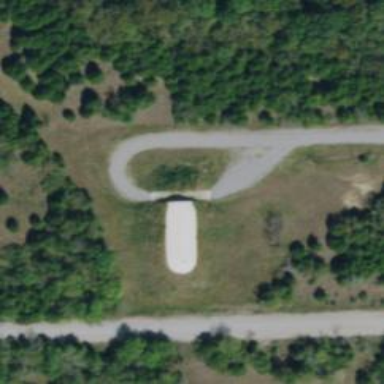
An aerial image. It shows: Military bunker.